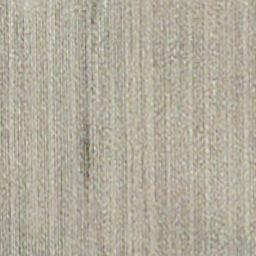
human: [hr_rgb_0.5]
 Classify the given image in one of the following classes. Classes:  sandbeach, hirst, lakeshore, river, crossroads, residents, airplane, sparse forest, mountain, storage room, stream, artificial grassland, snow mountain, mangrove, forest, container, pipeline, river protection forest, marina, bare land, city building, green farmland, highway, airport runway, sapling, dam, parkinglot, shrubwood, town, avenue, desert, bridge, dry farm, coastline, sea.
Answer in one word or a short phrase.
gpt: dry farm